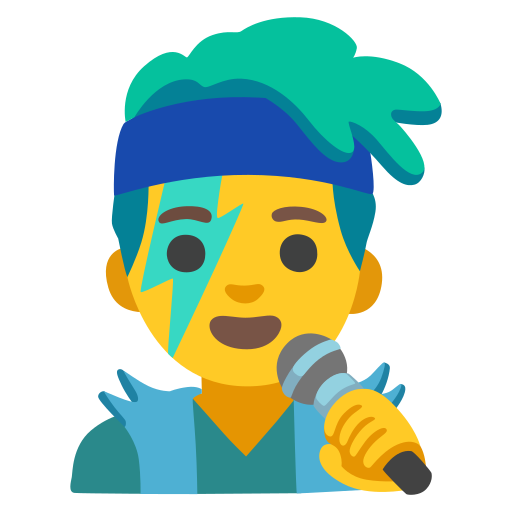
Emoji: 👨‍🎤